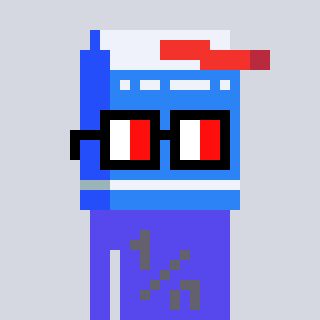
a pixel art character with square glasses with black frames and red eyes, a milk-shaped head and a computerblue-colored body on a cool background